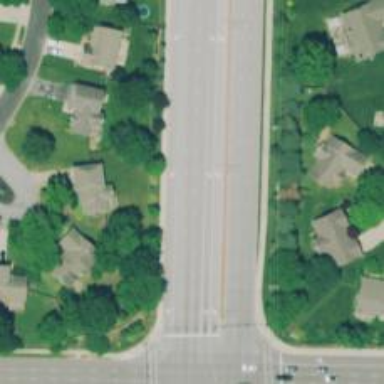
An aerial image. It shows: Dash road marking.